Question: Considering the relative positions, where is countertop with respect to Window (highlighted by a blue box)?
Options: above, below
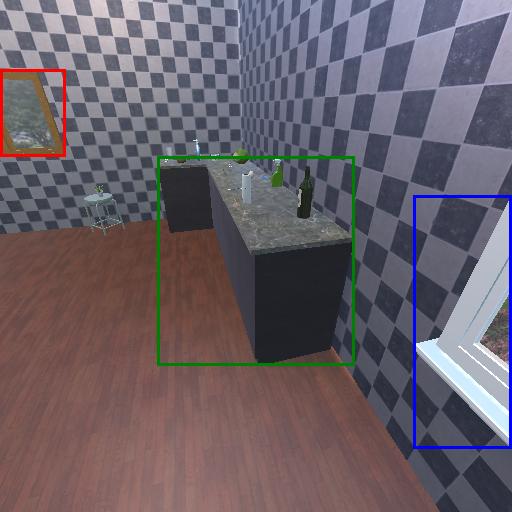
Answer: above